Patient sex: F
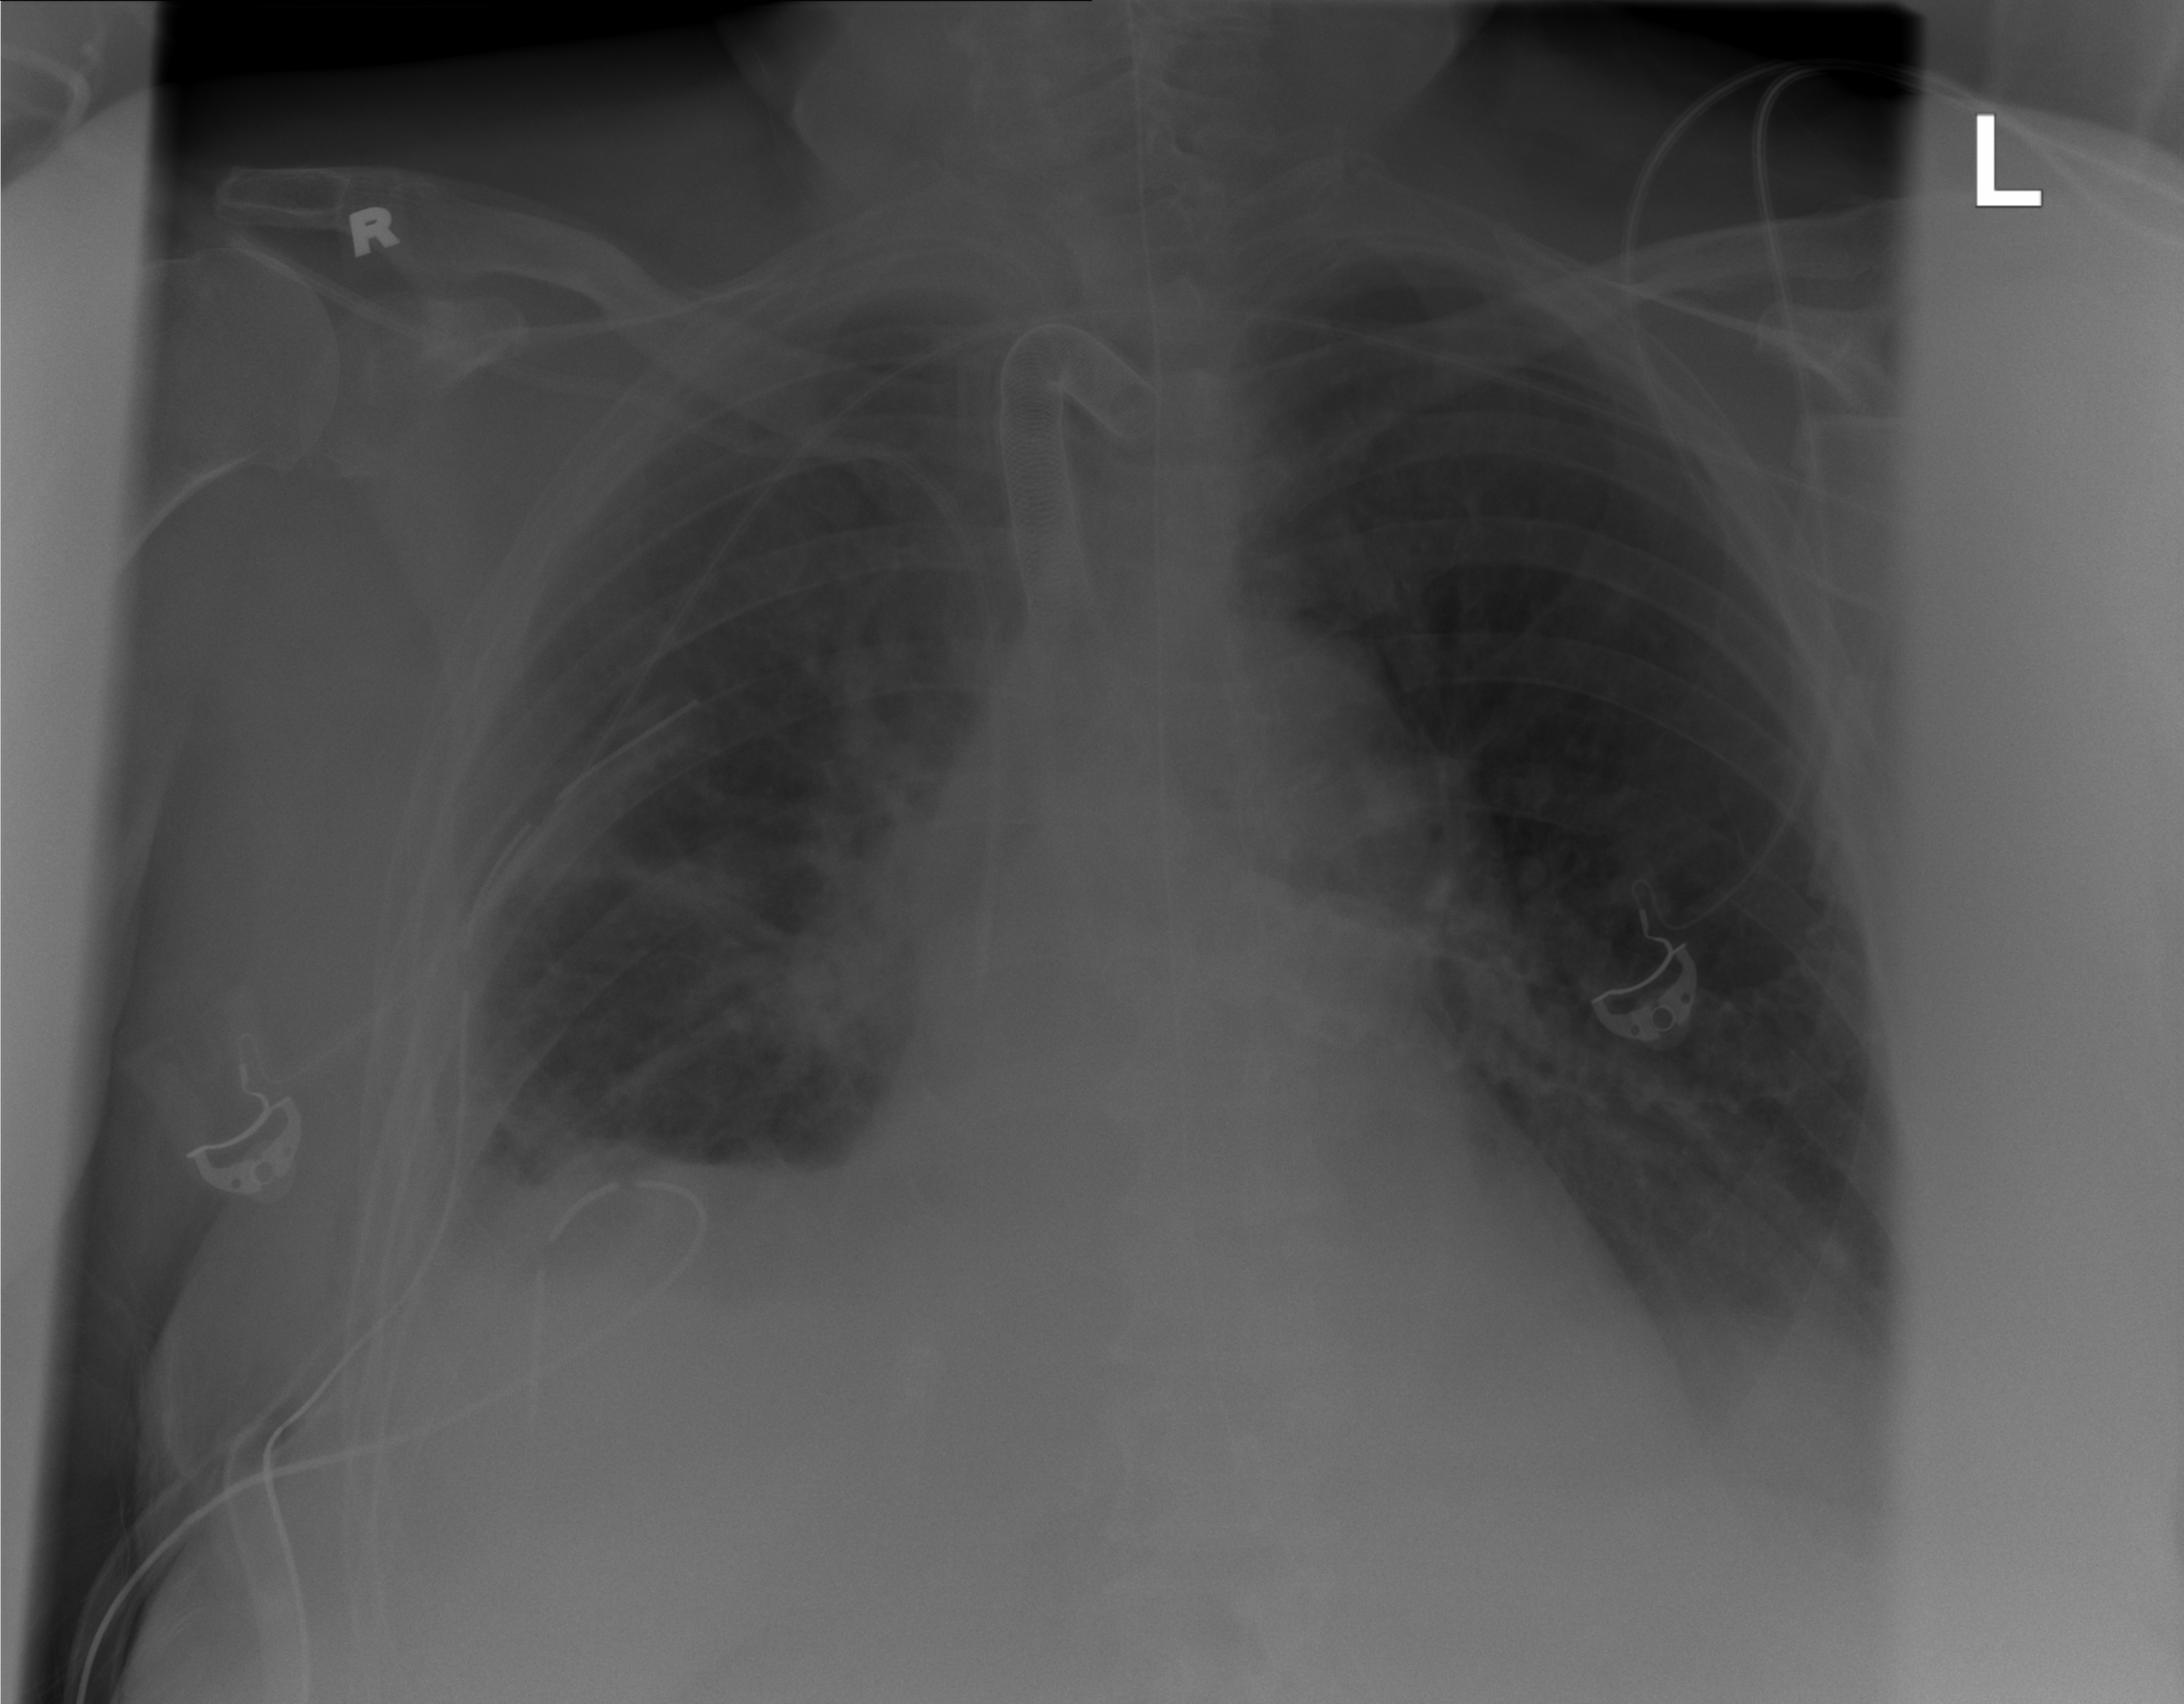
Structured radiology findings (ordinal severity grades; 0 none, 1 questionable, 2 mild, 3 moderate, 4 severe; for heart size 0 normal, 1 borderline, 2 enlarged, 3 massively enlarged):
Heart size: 2
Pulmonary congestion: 2
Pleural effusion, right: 2
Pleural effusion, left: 2
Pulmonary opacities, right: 2
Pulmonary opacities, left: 0
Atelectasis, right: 2
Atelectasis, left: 2